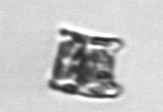
Label: Eucampia